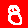
Digit: 8